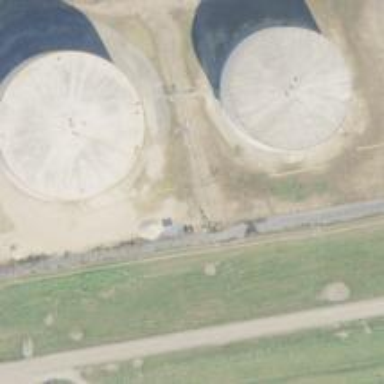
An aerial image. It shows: Storage tank which is man-made and housed in building.